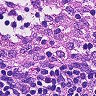
Metastatic tissue present: no